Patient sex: M
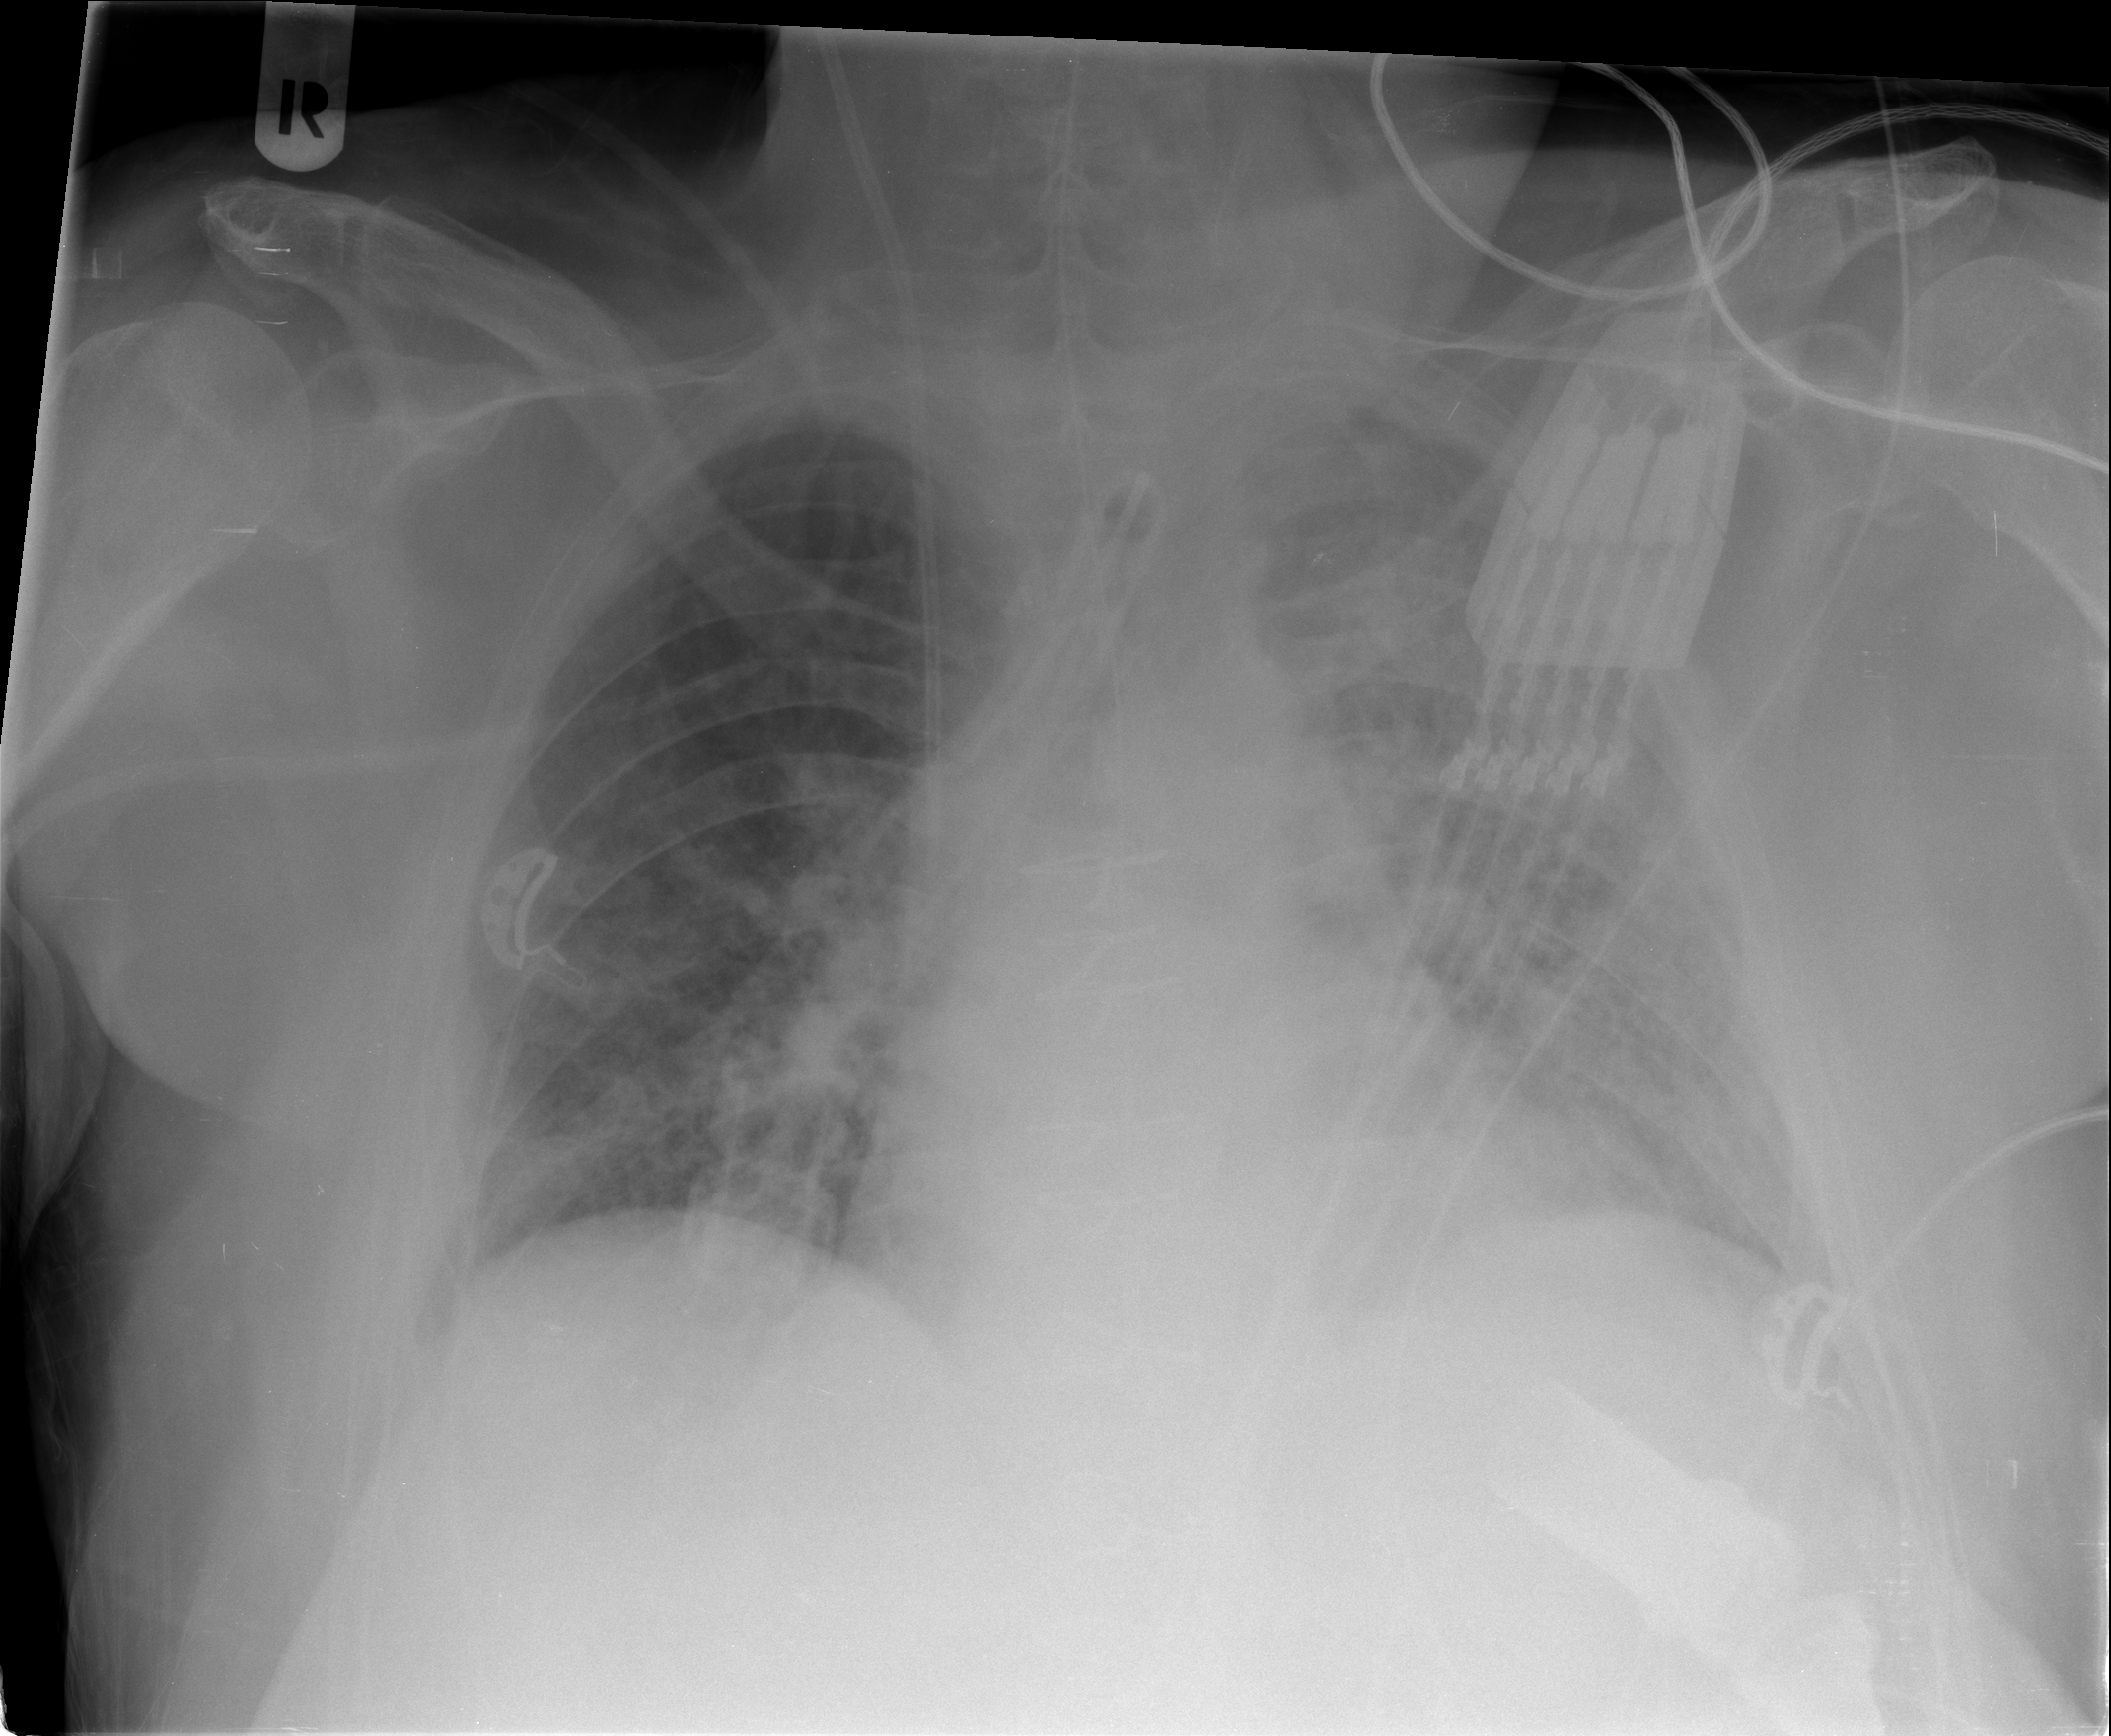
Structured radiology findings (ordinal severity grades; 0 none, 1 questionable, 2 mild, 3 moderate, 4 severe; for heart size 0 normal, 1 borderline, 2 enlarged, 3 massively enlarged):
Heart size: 1
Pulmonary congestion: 2
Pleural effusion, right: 1
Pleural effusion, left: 1
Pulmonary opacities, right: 2
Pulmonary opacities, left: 4
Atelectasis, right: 2
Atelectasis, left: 3